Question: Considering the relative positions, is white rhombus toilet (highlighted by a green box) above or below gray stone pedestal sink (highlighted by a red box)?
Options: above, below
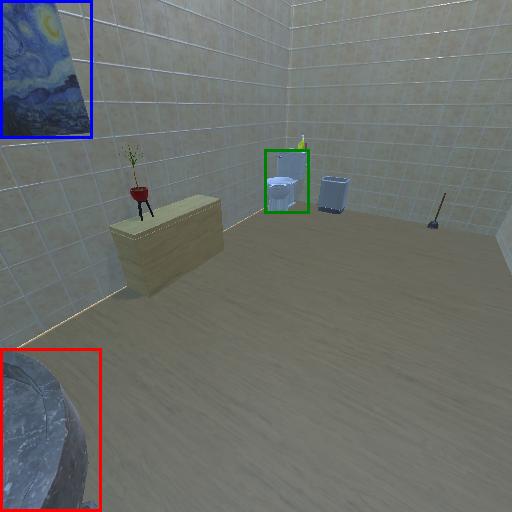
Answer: above